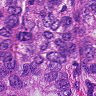
Metastatic tissue present: yes